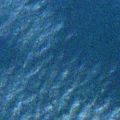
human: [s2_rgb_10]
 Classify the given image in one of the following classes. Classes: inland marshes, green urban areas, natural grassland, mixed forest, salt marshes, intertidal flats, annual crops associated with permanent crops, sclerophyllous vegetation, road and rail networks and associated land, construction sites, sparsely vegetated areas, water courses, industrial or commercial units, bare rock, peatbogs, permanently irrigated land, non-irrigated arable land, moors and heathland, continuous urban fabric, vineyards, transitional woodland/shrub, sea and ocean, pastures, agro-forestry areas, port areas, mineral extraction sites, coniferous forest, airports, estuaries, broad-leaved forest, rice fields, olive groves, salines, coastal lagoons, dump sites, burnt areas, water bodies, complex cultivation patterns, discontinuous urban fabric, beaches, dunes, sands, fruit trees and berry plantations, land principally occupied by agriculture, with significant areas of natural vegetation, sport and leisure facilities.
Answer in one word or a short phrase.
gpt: sea and ocean